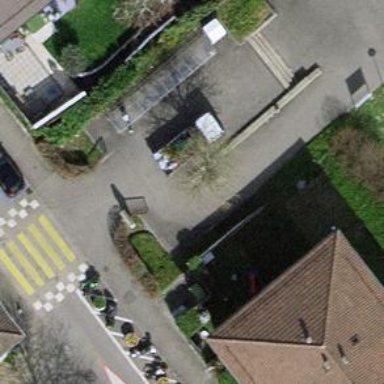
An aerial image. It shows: Pedestrian road.